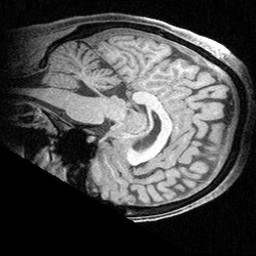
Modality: T1w
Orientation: sagittal
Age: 28
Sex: male
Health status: healthy